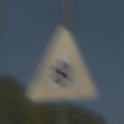
Verkehrszeichen: SchneeOderEisglaette
Umgebung: Outdoor, Suburban
Tageszeit: MorningAfternoon
Wetter: Clear
Licht: Natural
Jahreszeit: NotSpecified
Kontrast: HighContrast